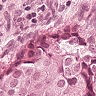
Metastatic tissue present: yes